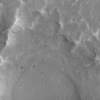
Label: not_dusty